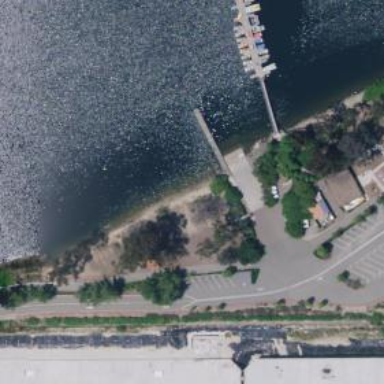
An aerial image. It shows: Slipway on leisure land.